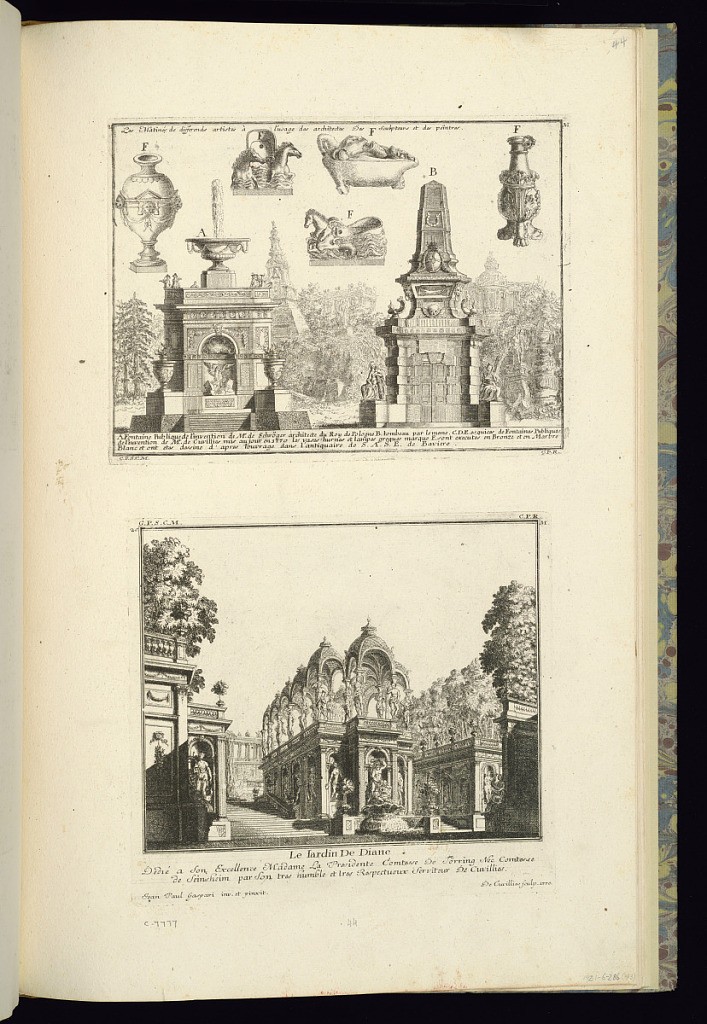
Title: Designs for a Garden and Monuments
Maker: François de Cuvilliés the younger, German, 1731 - 1777
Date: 1770
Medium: Etching and engraving on paper
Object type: Print
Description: Two plates printed on a single sheet. The upper plate illustrates designs for a fountain, a tomb, and sculpted architectural details with a landscape and monuments in the background. Each design is lettered with a description below. The lower plate illustrates a garden design with steps, sculptures in niches, fountains, canopies, potted plants, and balustrades. The plates are titled, signed, and numbered.